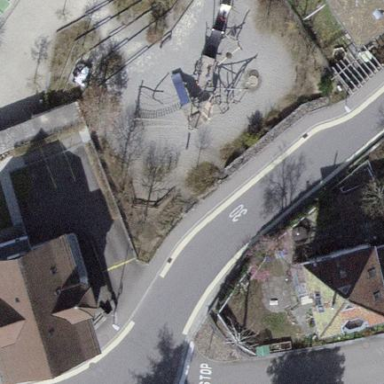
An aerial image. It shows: Playground area for leisure activities on the land.